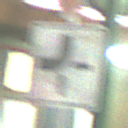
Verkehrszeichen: VerlaufVorfahrtsstrasse2
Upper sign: VorfahrtGewaehren
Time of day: MorningAfternoon
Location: Roofed (Special)
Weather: NotSpecified
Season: NotSpecified
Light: Artificial